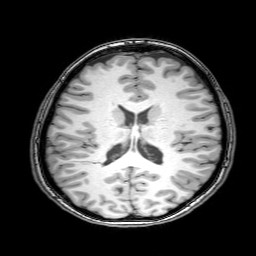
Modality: T1w
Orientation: coronal
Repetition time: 0.00828 s
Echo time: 0.00388 s